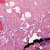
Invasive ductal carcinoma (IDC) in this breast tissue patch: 0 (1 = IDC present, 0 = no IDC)